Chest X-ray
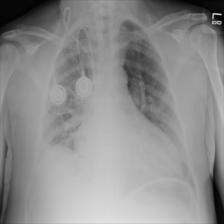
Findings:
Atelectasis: positive
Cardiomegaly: positive
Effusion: negative
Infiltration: negative
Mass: negative
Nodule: negative
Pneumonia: negative
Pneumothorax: negative
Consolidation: negative
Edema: negative
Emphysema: negative
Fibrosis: negative
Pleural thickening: negative
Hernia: negative